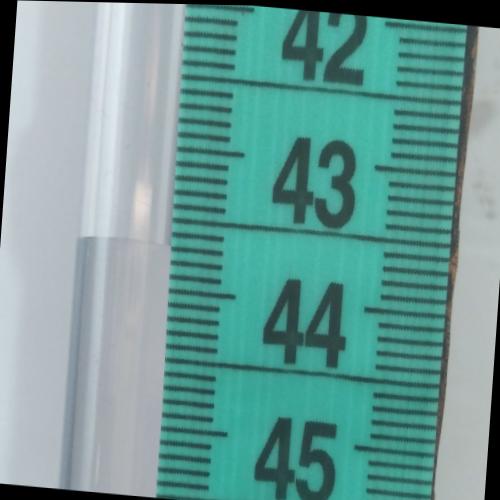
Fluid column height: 43.7 cm